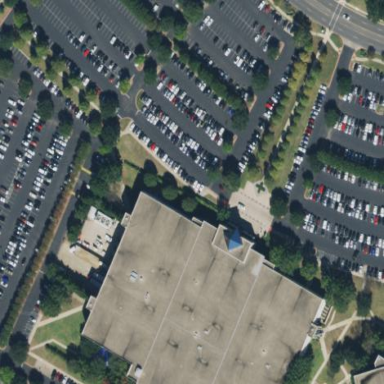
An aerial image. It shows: Office building.